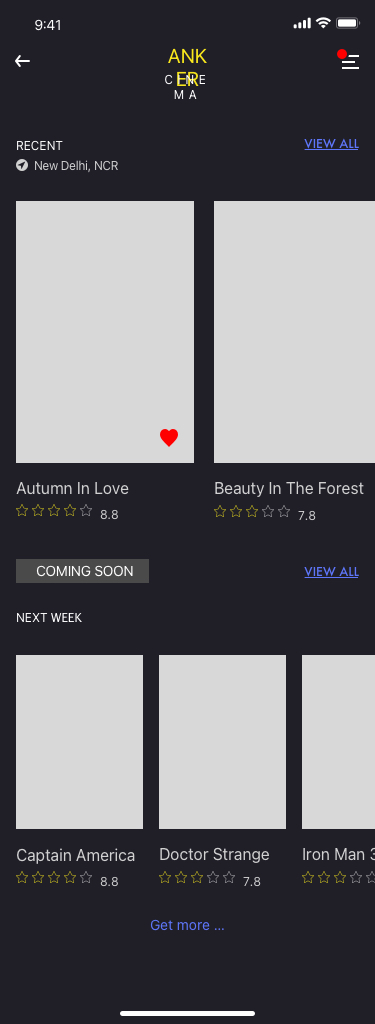
Text in this UI design:
Get more …
8.8
7.8
Captain America
Doctor Strange
Iron Man 3
NEXT WEEK
VIEW ALL
Coming Soon
8.8
Autumn In Love
7.8
Beauty In The Forest
New Delhi, NCR
RECENT
VIEW ALL
ANKER
CINEMA
9:41